Question: I'm displaying circular progress bar with a label like this:

and I achieve this by creating 'WKInterfaceGroup' and set its image to the animated images, then I put centred 'WKInterfaceLabel'.
Now I want to present another view controller when user clicks on the label or on the circular progress bar. How to do this?
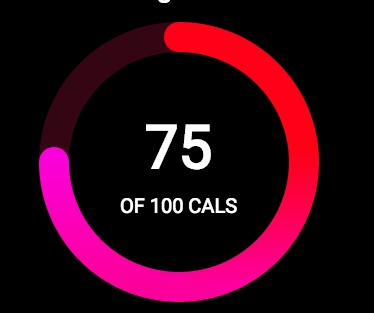
Answer: A 'WKInterfaceButton' can have one of two content types: a label or a group. This means you can put your existing group inside a button and have the button trigger the desired action. You can change the button's content type in your storyboard.
I'd suggest taking a look at the <URL> for 'WKInterfaceButton'.